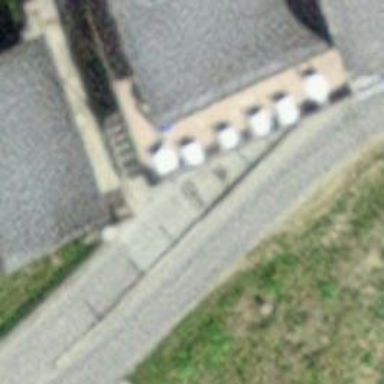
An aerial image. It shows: Waste disposal container used for recycling.